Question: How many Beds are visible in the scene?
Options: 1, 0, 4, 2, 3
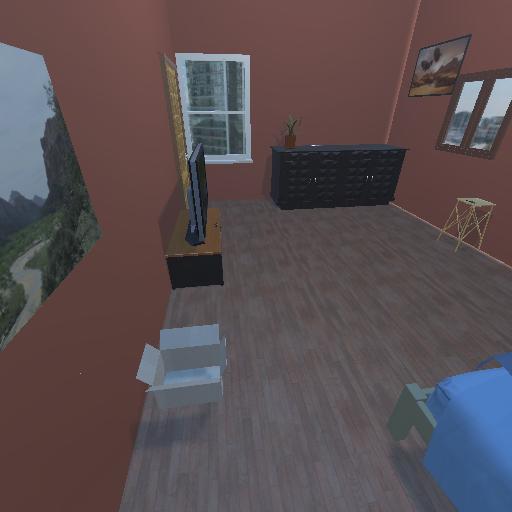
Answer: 1